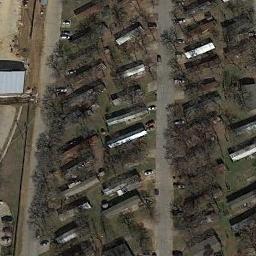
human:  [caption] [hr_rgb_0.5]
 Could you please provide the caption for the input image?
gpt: Many buildings are in the mobile home park .

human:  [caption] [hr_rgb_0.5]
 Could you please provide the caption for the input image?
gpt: The mobile home park has some neatly arranged mobile homes and bare trees and a road goes through the mobile home park .

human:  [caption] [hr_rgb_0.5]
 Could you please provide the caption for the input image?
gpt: The roof of most mobile homes is white .

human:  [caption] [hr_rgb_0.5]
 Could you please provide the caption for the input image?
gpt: The mobile home park is on the grass next to the road .

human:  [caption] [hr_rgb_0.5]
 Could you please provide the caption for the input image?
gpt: There are some buildings and brown trees in the mobile home park .